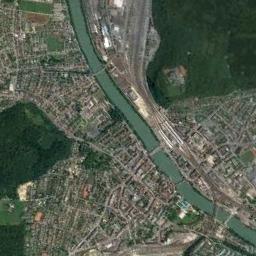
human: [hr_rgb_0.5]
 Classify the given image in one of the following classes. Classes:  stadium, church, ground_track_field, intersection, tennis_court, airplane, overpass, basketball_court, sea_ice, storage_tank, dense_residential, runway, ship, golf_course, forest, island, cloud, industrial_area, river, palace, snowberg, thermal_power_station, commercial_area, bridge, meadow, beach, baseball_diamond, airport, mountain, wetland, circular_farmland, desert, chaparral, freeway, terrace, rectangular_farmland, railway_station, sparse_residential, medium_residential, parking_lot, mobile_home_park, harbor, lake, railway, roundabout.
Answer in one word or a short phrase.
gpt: river